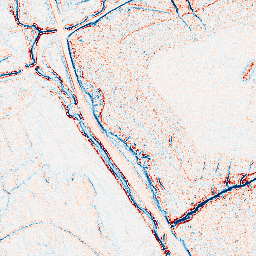
Category: edge_preserving
Decomposition family: anisotropic_diffusion
Decomposition parameters: iterations: 10
kappa: 100
gamma: 0.05
Upsampling method: sinc_blackman
Upsampling parameters: scale: 4
kernel_size: 16
Upsampling scale: 4